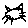
Label: cat